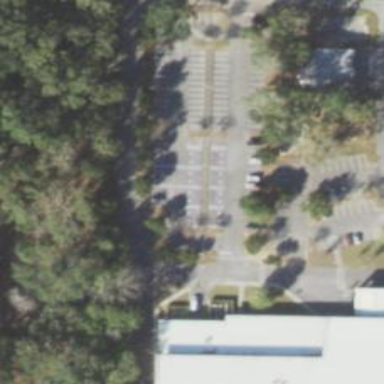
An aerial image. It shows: Parking space is available.